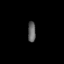
Tissue: prostate
Cell type: T cells
Senescence score: 0.7304
Nuclear area (px): 158
Mean DAPI intensity: 98.797